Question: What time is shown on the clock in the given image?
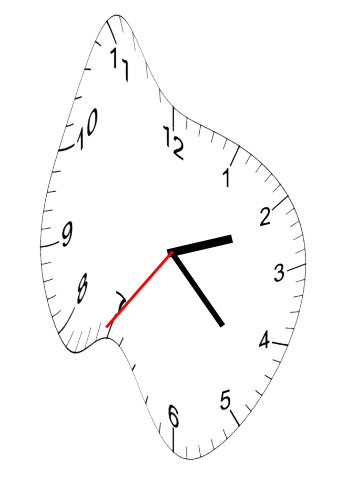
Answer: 02:22:36